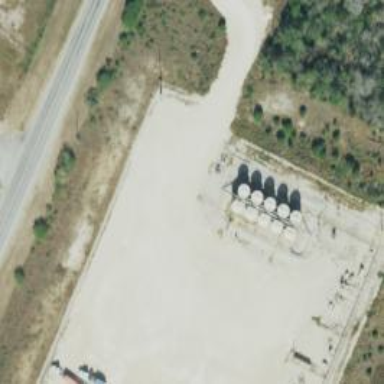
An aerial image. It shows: Storage tank that is man-made.